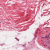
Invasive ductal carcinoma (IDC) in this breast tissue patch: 0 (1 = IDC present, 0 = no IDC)